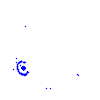
Particle: electron